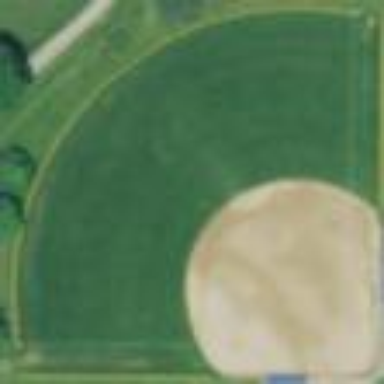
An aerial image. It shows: Baseball pitch for leisure and sports activities.